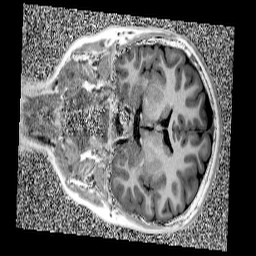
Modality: UNIT1
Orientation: coronal
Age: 11
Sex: male
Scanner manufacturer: siemens
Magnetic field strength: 3 T
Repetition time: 4 s
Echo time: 0.00299 s